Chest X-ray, PA view. Patient: 76 years old, sex M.
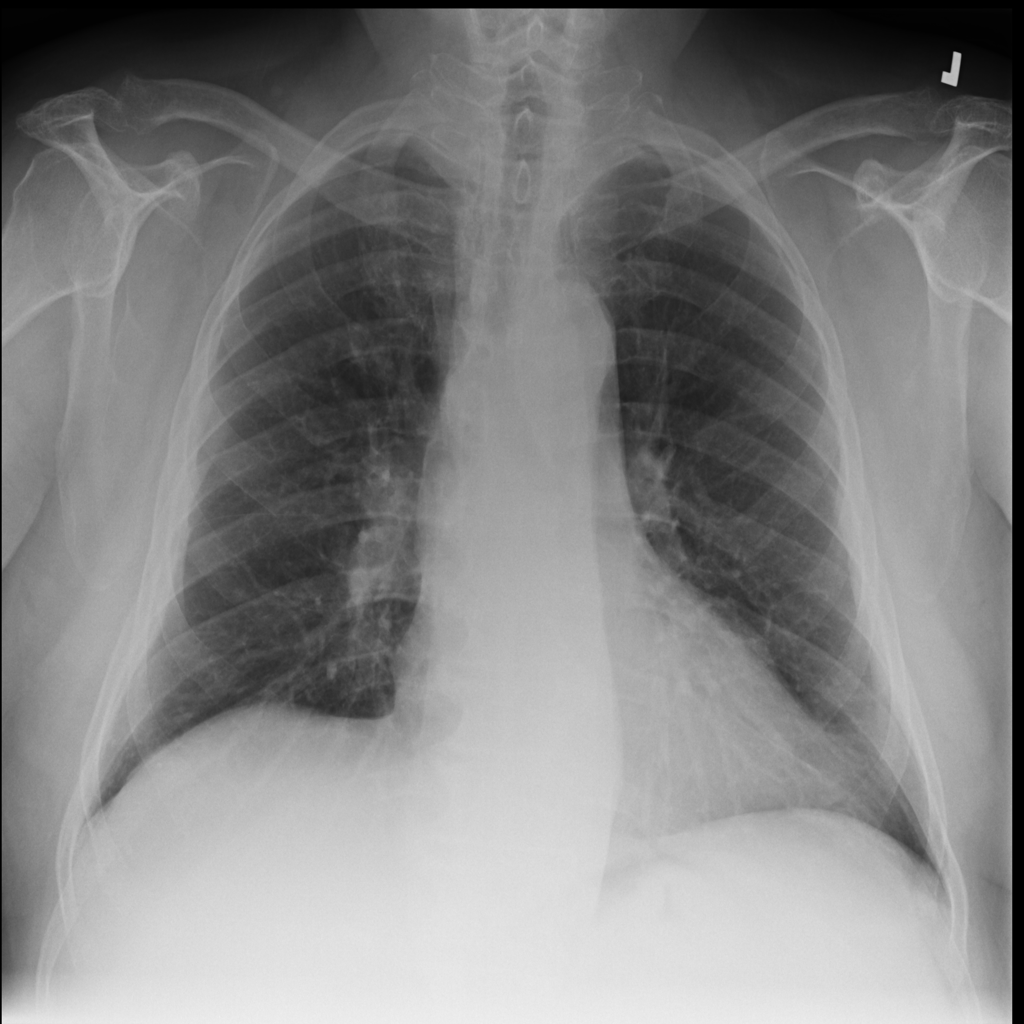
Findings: No Finding